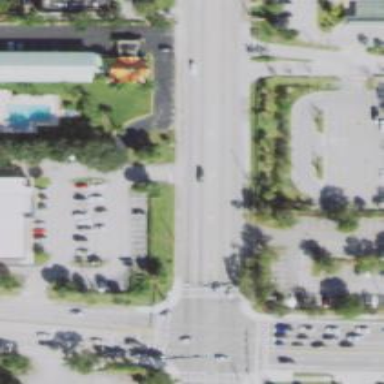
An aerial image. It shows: Primary road with asphalt surface. There is separate sidewalk.